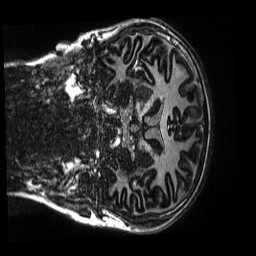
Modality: MP2RAGE
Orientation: coronal
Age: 11
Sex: male
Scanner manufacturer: siemens
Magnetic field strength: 3 T
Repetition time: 4 s
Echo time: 0.00303 s